Question: I need to hide rows in excel based on the value of multiple cells in the same row. If my row contains all 0's or is blank I need it hid. If there is any integer (not 0 or neg) I need the row shown. On the same sheet I have 'section headers' that separate sections, and below that, a row of blanks. Can I leave those intentional blanks in? I've had a few partially working lines written out, I just can't get it all together.

Hope this make sense and thanks for any help!
Edit: Now if I have a hidden column I'd like for the 'sum' to disregard the hidden column. I've tried nesting something inside RowanC's answer but no go.
'''
For Each myRow In hideRange.Rows
For Each cell In hideRange.Cells
If cell.Columns.Hidden = False Then
Total = Total + cell.Value
End If
Next
If Total = 0 Then 'if the sum of the row=0 then hide
myRow.EntireRow.Hidden = True
End If
Next
'''
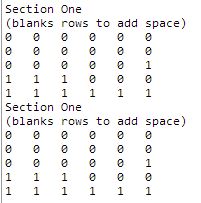
Answer: My quick go at it:
'''
Sub rowHider1()
Dim hideRange As Range
Dim myRow As Range
Set hideRange = Sheets(2).Range("A2:D12") 'you must set this to apply to the range you want (you could use active selection if you wanted)
hideRange.Rows.EntireRow.Hidden = False 'unhide any rows currently hidden
For Each myRow In hideRange.Rows
If Application.WorksheetFunction.Sum(myRow) = 0 Then 'if the sum of the row=0 then hide
myRow.EntireRow.Hidden = True
End If
Next
End Sub
'''
to take this a step further, and if a column is hidden, don't include it in the sum, moving away from worksheetFunction sum:
'''
Sub rowHider()
Dim hideRange As Range
Dim myRow As Range
Dim cell As Range
Dim bob As Double
Set hideRange = Sheets(2).Range("A1:G12") 'you must set this to apply to the range you want (you could use active selection if you wanted)
hideRange.Rows.EntireRow.Hidden = False 'unhide any rows currently hidden
For Each myRow In hideRange.Rows
bob = 0
For Each cell In myRow.Cells()
If cell.EntireColumn.Hidden <> True Then
Debug.Print cell.Address & " " & cell.Value
bob = bob + cell.Value
End If
Next
If bob = 0 Then 'if the sum of the row=0 then hide
myRow.EntireRow.Hidden = True
End If
Next
End Sub
'''